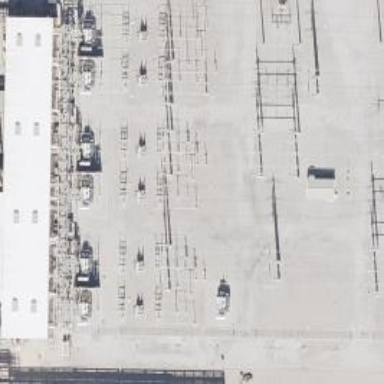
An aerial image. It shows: Switch used for power control.